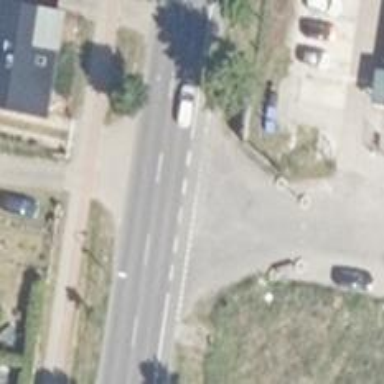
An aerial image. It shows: Secondary road with lane designated for cycling on the left side. The road surface is asphalt.